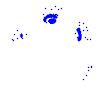
Particle: electron